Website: lowes
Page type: cart
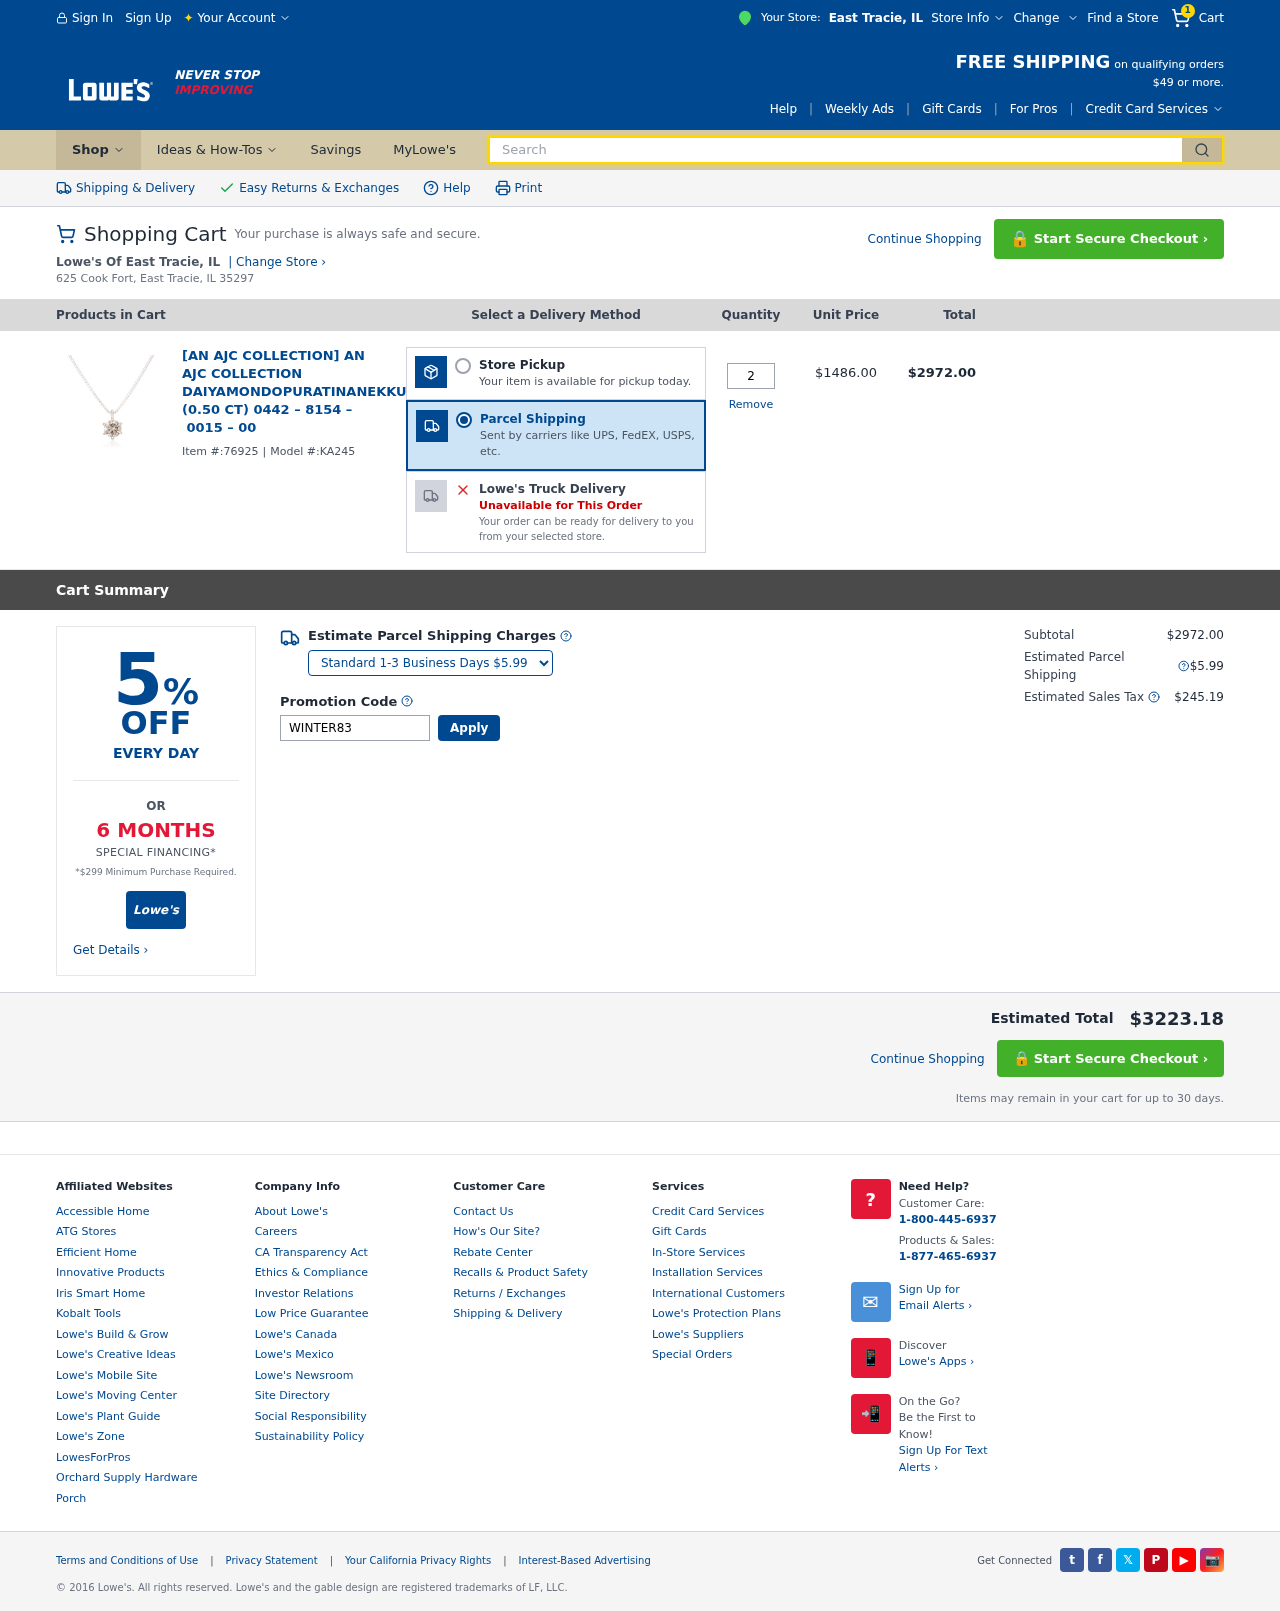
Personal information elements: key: PII_CITY
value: East Tracie
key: PII_STATE_ABBR
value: IL
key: PII_STREET
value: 625 Cook Fort
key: PII_CITY_STATE_ZIP
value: East Tracie, IL 35297
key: PII_PROMO_CODE
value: WINTER83
Product elements: key: PRODUCT1_NAME
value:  [An AJC Collection] an AJC Collection daiyamondopuratinanekkuresu (0.50 CT) 0442 – 8154 – 0015 – 00
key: PRODUCT1_PRICE
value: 1486
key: PRODUCT1_QUANTITY
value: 2
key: PRODUCT1_ITEM_ID
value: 76925
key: PRODUCT1_MODEL_ID
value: KA245
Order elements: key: ORDER_NUM_ITEMS
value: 1
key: ORDER_ITEM_TOTAL
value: $2972.00
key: ORDER_SUBTOTAL
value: $2972.00
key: ORDER_SHIPPING_COST
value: $5.99
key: ORDER_TAX
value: $245.19
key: ORDER_TOTAL
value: $3223.18
Search elements: key: HEADER_SEARCH
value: Search